Interaction volume radius: 5 \u00c5
Interaction volume height: 10 \u00c5
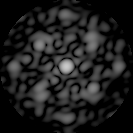
Disorder parameter: 0.368